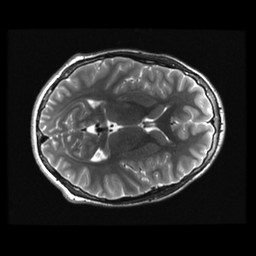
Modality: T2w
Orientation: axial
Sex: male
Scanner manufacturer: ge
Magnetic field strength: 3 T
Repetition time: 5 s
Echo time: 0.1012 s